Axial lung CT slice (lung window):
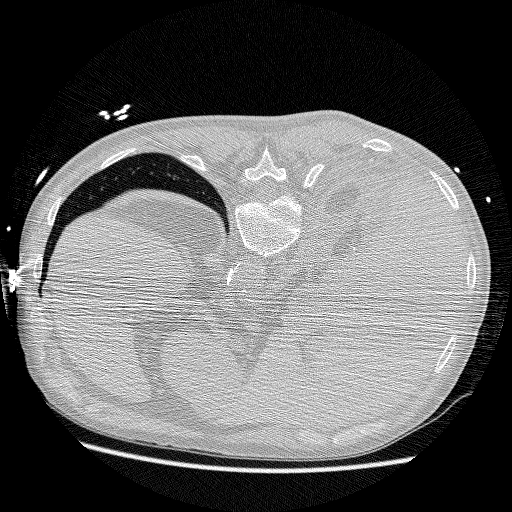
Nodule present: no